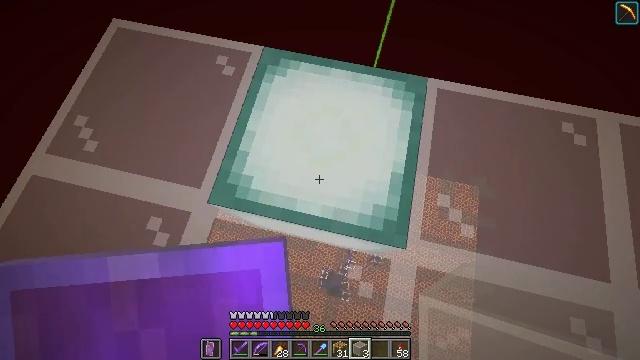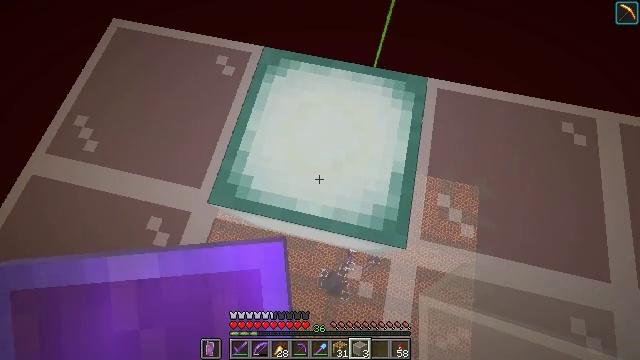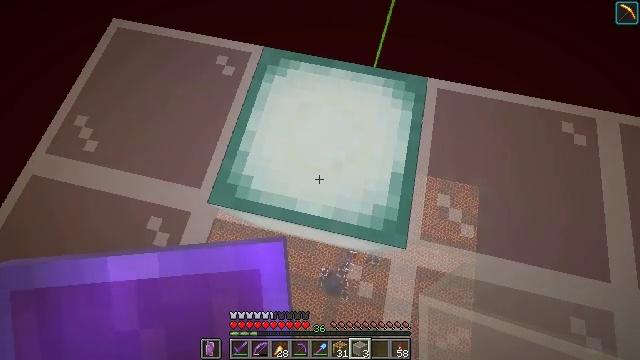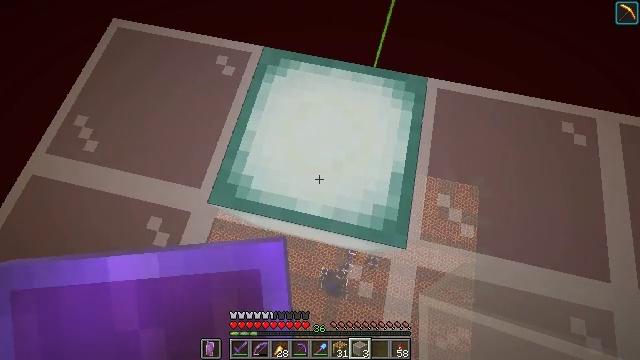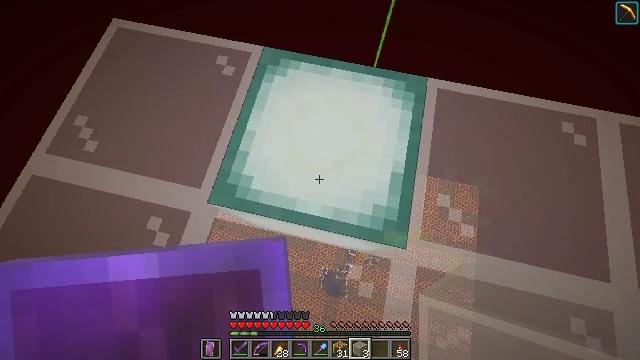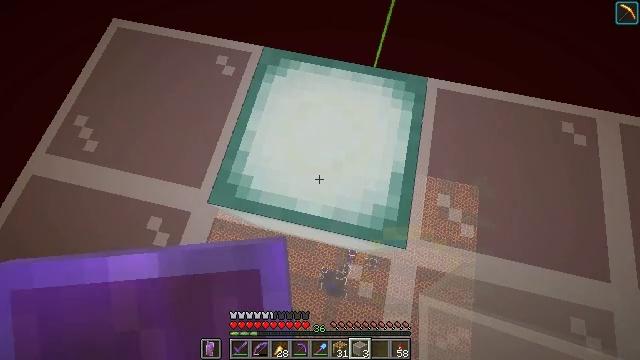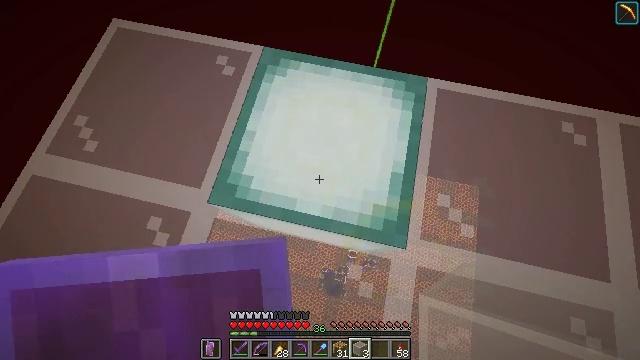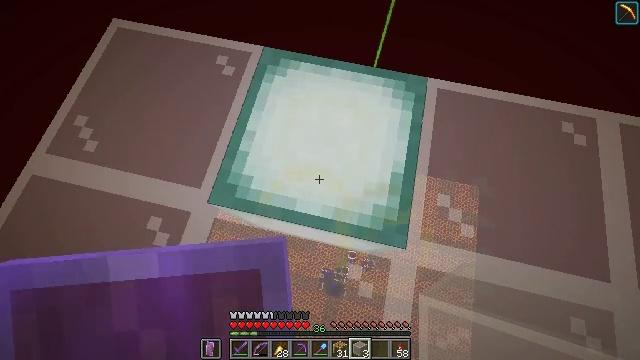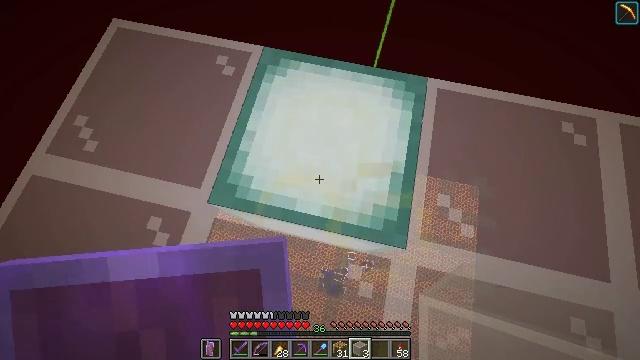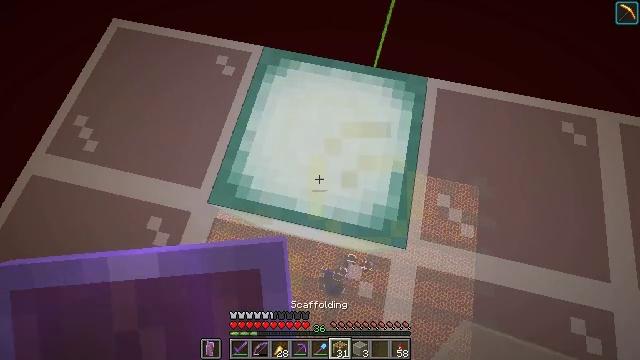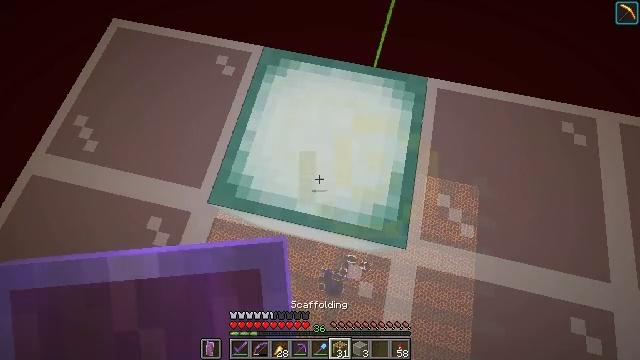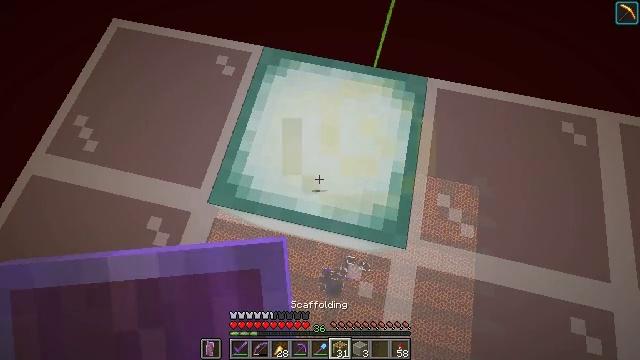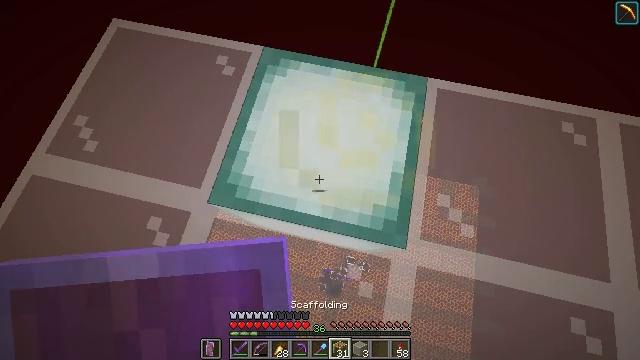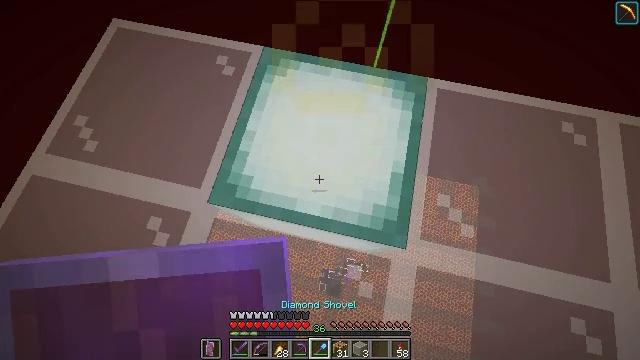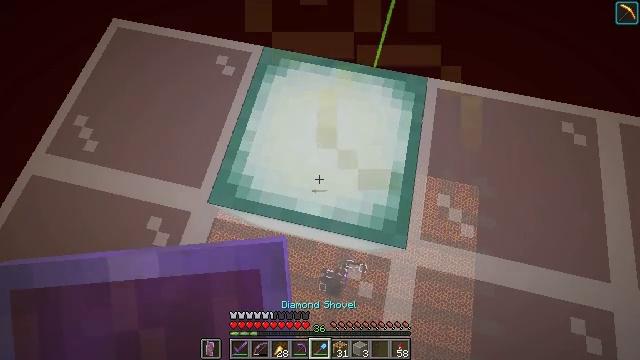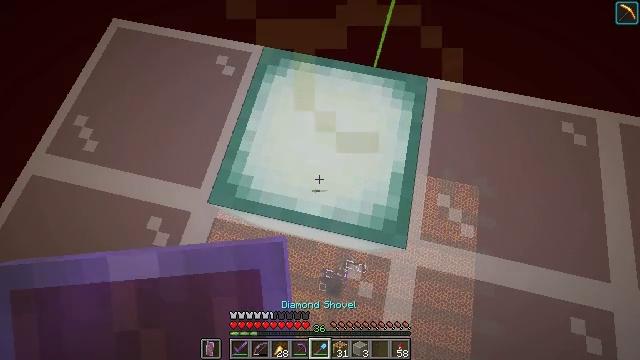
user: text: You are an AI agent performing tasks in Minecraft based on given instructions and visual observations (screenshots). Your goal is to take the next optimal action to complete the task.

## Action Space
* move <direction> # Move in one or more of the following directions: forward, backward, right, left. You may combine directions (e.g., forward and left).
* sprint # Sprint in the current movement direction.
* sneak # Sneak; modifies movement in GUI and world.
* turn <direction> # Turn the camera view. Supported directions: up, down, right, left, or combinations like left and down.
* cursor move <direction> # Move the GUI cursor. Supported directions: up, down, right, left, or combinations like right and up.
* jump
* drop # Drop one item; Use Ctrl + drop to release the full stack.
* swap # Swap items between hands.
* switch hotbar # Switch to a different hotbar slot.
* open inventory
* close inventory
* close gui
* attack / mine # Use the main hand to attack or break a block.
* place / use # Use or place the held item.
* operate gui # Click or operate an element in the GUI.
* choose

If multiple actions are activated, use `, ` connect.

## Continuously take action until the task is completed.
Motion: motion action
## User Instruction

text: Attack the sea lantern to retrieve it.
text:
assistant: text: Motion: sneak
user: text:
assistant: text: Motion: sneak
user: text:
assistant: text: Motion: sneak
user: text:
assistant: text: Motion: sneak
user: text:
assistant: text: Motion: sneak
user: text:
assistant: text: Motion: sneak
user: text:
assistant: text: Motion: sneak
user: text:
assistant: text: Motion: sneak
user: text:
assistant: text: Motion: sneak
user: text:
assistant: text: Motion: sneak
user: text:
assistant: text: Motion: sneak
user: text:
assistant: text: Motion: sneak
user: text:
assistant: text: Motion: sneak
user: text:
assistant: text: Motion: sneak
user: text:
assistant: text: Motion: sneak
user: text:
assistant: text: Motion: sneak
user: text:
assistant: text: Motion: sneak
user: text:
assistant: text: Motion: sneak
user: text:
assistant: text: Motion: sneak
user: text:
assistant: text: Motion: sneak
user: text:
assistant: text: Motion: sneak
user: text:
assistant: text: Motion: sneak
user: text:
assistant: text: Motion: sneak
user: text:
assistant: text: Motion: sneak
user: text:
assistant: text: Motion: sneak
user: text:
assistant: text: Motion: sneak
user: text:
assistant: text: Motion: sneak
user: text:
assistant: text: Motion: sneak
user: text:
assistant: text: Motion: sneak
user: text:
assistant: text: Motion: sneak